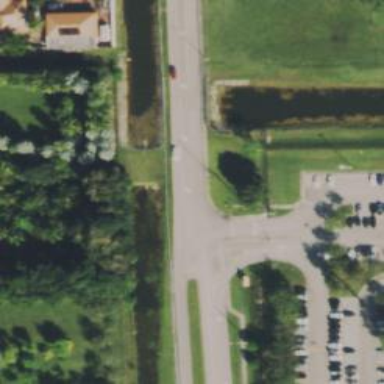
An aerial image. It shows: Tertiary road.